Question: I have a bluetooth bracelet which connects to my iPhone 5s via Bluetooth; it comes with an App called Zeroner. Now I want to obtain the information from the bracelet without using the App. Here is what I attempted to do:
1. Setup CBCentralManager
2. Use retrieveConnectedPeripheralsWithServices: to obtain connected devices
Here is the code:
'''
#import <UIKit/UIKit.h>
#import <CoreBluetooth/CoreBluetooth.h>
#import SERVICE_ID @"FB694B90-F49E-4597-8306-171BBA78F846"
@interface CBConnectedDevicesVC : UIViewController <CBCentralManagerDelegate, CBPeripheralDelegate>
@property (strong, nonatomic) CBCentralManager *centralManager;
@property (strong, nonatomic) CBPeripheral *discoveredPeripheral;
@end
'''
'''
#import "CBConnectedDevicesVC.h"
@implementation CBConnectedDevicesVC
- (void)viewDidLoad {
[super viewDidLoad];
_centralManager = [[CBCentralManager alloc] initWithDelegate:self queue:nil];
}
- (void)centralManagerDidUpdateState:(CBCentralManager *)central {
if (central.state != CBCentralManagerStatePoweredOn) {
return;
}
if (central.state == CBCentralManagerStatePoweredOn) {
NSArray* connectedDevices = [_centralManager retrieveConnectedPeripheralsWithServices:@[[CBUUID UUIDWithString:SERVICE_UUID]]];
for (CBUUID *uuid in connectedDevices) {
NSLog(@"Device Found. UUID = %@", uuid);
}
}
}
@end
'''
For the above codes, I have to specify the service ID in 'SERVICE_UUID', which I don't know what the value of the bracelet is. Is there any alternatives to obtain the information from the connected bracelet?
---
about test result of LightBlue App
After unpaired from Zeroner App and "Forget this Device" in Settings > Bluetooth > choose the device named "Bracelet-0366", LightBlue App discovers the device (finally!).
Here is the result screenshot:

I got several values here, but I'm not sure which values I should use.
Further Test Results:
If I put the UUID (starts with 4EFF) found in LightBlue into 'SERVICE_ID', no delegate is called with the above codes.
Another piece of code I tried is (obtained from <URL>:
'''
NSArray *serviceID;
@implementation CBCentralManagerViewController
- (void)viewDidLoad {
[super viewDidLoad];
serviceID = @[[CBUUID UUIDWithString:TRANSFER_SERVICE_UUID]];
_centralManager = [[CBCentralManager alloc] initWithDelegate:self queue:nil];
_data = [[NSMutableData alloc] init];
}
- (void)centralManagerDidUpdateState:(CBCentralManager *)central {
// You should test all scenarios
if (central.state != CBCentralManagerStatePoweredOn) {
return;
}
if (central.state == CBCentralManagerStatePoweredOn) {
// Scan for devices
[_centralManager scanForPeripheralsWithServices:serviceID options:@{ CBCentralManagerScanOptionAllowDuplicatesKey : @YES }];
NSLog(@"Scanning started");
}
}
- (void)centralManager:(CBCentralManager *)central didDiscoverPeripheral:(CBPeripheral *)peripheral advertisementData:(NSDictionary *)advertisementData RSSI:(NSNumber *)RSSI {
NSLog(@"Discovered %@ at %@", peripheral.name, RSSI);
if (_discoveredPeripheral != peripheral) {
// Save a local copy of the peripheral, so CoreBluetooth doesn't get rid of it
_discoveredPeripheral = peripheral;
// And connect
NSLog(@"Connecting to peripheral %@", peripheral);
[_centralManager connectPeripheral:peripheral options:nil];
}
}
- (void)centralManager:(CBCentralManager *)central didFailToConnectPeripheral:(CBPeripheral *)peripheral error:(NSError *)error {
NSLog(@"Failed to connect");
[self cleanup];
}
- (void)cleanup {
// See if we are subscribed to a characteristic on the peripheral
if (_discoveredPeripheral.services != nil) {
for (CBService *service in _discoveredPeripheral.services) {
if (service.characteristics != nil) {
for (CBCharacteristic *characteristic in service.characteristics) {
if ([characteristic.UUID isEqual:[CBUUID UUIDWithString:TRANSFER_CHARACTERISTIC_UUID]]) {
if (characteristic.isNotifying) {
[_discoveredPeripheral setNotifyValue:NO forCharacteristic:characteristic];
return;
}
}
}
}
}
}
[_centralManager cancelPeripheralConnection:_discoveredPeripheral];
}
- (void)centralManager:(CBCentralManager *)central didConnectPeripheral:(CBPeripheral *)peripheral {
NSLog(@"Connected");
[_centralManager stopScan];
NSLog(@"Scanning stopped");
[_data setLength:0];
peripheral.delegate = self;
[peripheral discoverServices:serviceID];
}
- (void)peripheral:(CBPeripheral *)peripheral didDiscoverServices:(NSError *)error {
if (error) {
[self cleanup];
return;
}
for (CBService *service in peripheral.services) {
[peripheral discoverCharacteristics:@[[CBUUID UUIDWithString:TRANSFER_CHARACTERISTIC_UUID]] forService:service];
}
// Discover other characteristics
}
- (void)peripheral:(CBPeripheral *)peripheral didDiscoverCharacteristicsForService:(CBService *)service error:(NSError *)error {
if (error) {
[self cleanup];
return;
}
for (CBCharacteristic *characteristic in service.characteristics) {
if ([characteristic.UUID isEqual:[CBUUID UUIDWithString:TRANSFER_CHARACTERISTIC_UUID]]) {
[peripheral setNotifyValue:YES forCharacteristic:characteristic];
}
}
}
- (void)peripheral:(CBPeripheral *)peripheral didUpdateValueForCharacteristic:(CBCharacteristic *)characteristic error:(NSError *)error {
if (error) {
NSLog(@"Error");
return;
}
NSString *stringFromData = [[NSString alloc] initWithData:characteristic.value encoding:NSUTF8StringEncoding];
// Have we got everything we need?
if ([stringFromData isEqualToString:@"EOM"]) {
[_textview setText:[[NSString alloc] initWithData:self.data encoding:NSUTF8StringEncoding]];
[peripheral setNotifyValue:NO forCharacteristic:characteristic];
[_centralManager cancelPeripheralConnection:peripheral];
}
[_data appendData:characteristic.value];
}
- (void)peripheral:(CBPeripheral *)peripheral didUpdateNotificationStateForCharacteristic:(CBCharacteristic *)characteristic error:(NSError *)error {
if (![characteristic.UUID isEqual:[CBUUID UUIDWithString:TRANSFER_CHARACTERISTIC_UUID]]) {
return;
}
if (characteristic.isNotifying) {
NSLog(@"Notification began on %@", characteristic);
} else {
// Notification has stopped
[_centralManager cancelPeripheralConnection:peripheral];
}
}
- (void)centralManager:(CBCentralManager *)central didDisconnectPeripheral:(CBPeripheral *)peripheral error:(NSError *)error {
_discoveredPeripheral = nil;
//
[_centralManager scanForPeripheralsWithServices:serviceID options:@{ CBCentralManagerScanOptionAllowDuplicatesKey : @YES }];
}
'''
With the above code, there are 2 constants defined 'TRANSFER_SERVICE_ID' and 'TRANSFER_CHARACTERISTIC_ID'. From the tutorial, the 'TRANSFER_SERVICE_ID' should be set to the one starts with '4EFF' and the 'TRANSFER_CHARACTERISTIC_ID' should be set to '0xFF20' or 'FF20'. However, this piece of code does not detect the bracelet at all, even though the bracelet is unpaired & disconnected. What did I miss this time?
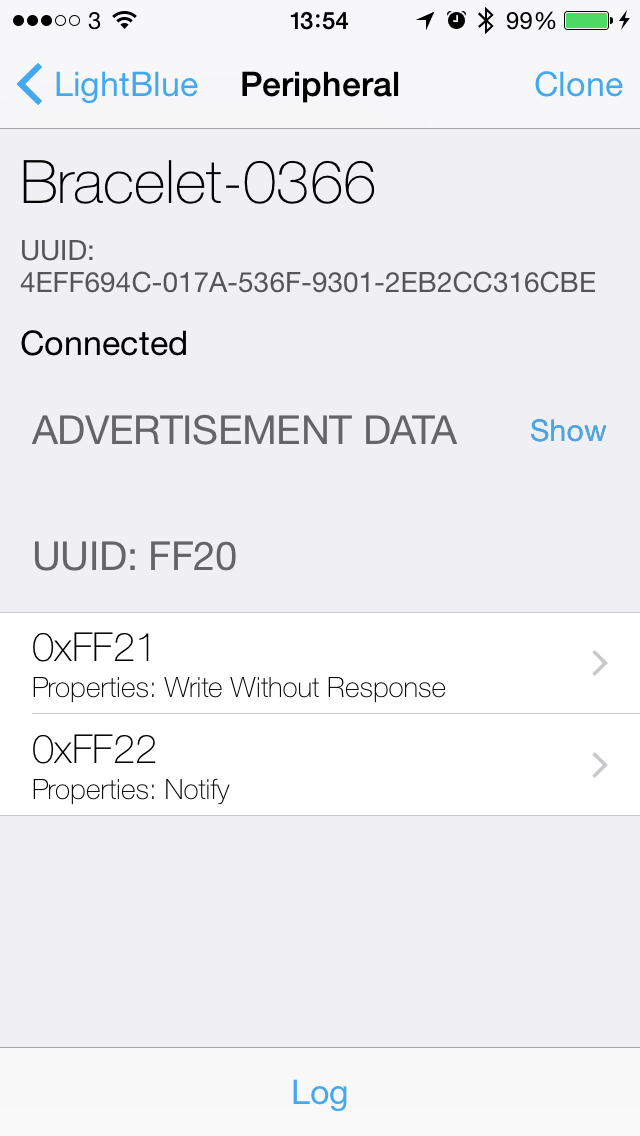
Answer: Don't worry about the UUID that starts with '4EFF' - this is the UUID of the device and will be different for each one.
The service id is 'FF20' - You can use this in 'scanForPeripheralsWithServices' - this is 'SERVICE_ID' in your code above.
Then you have two characteristics- 'FF21' and 'FF22'
You can write to 'FF21' using the 'writeValue' method on your 'CBPeripheral' instance.
With 'FF22' that you can subscribe to notifications using the 'setNotify' 'CBPeripheral' method. You will then get a call to the 'didUpdateValueForCharacteristic' 'CBPeripheralDelegate' method whenever the device changes the value.